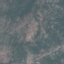
Land use / land cover class: HerbaceousVegetation